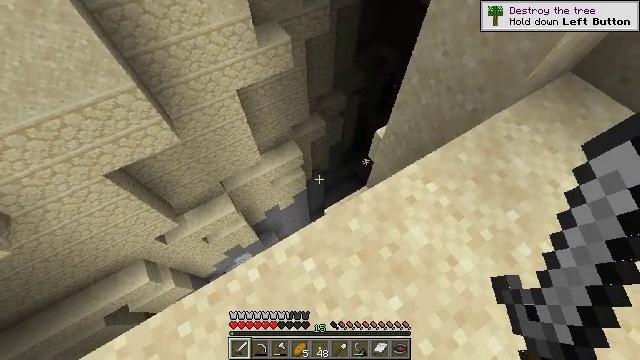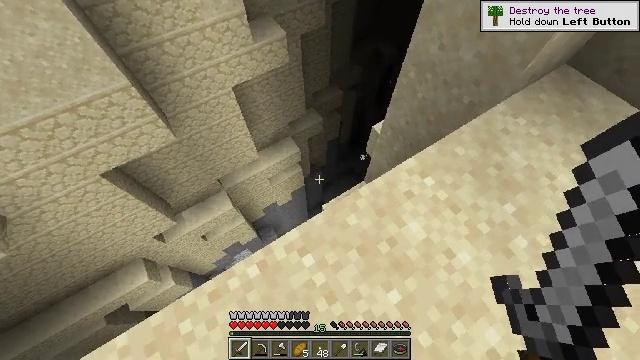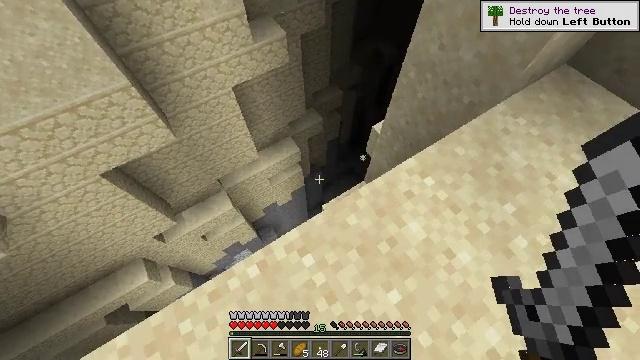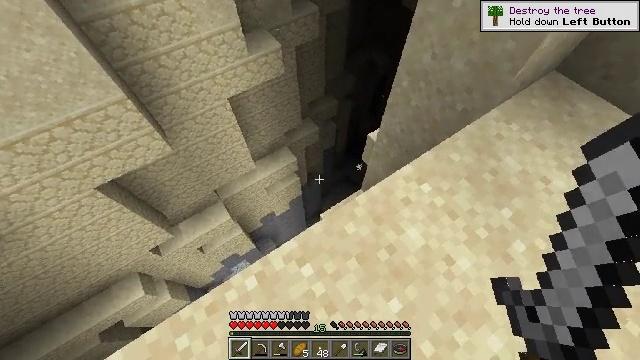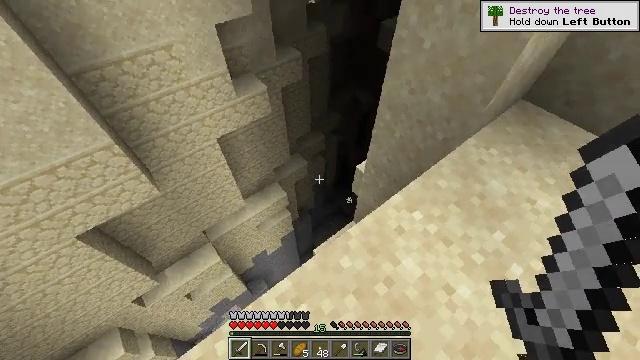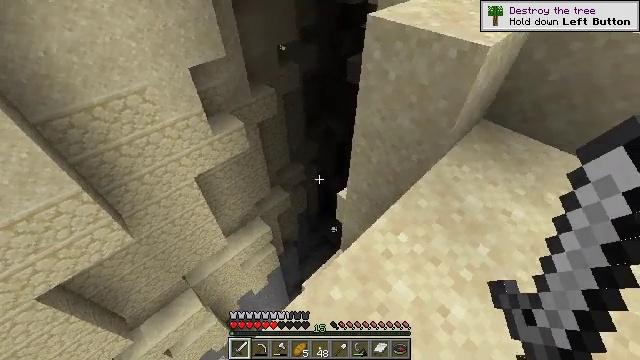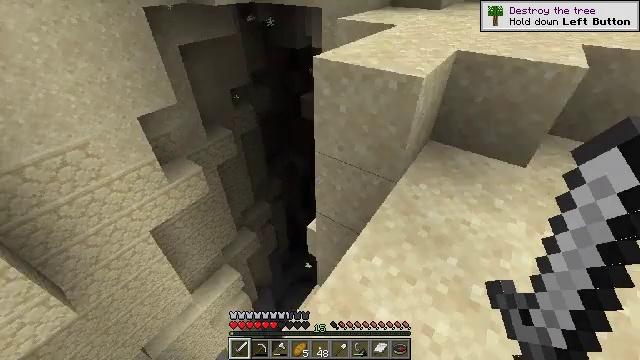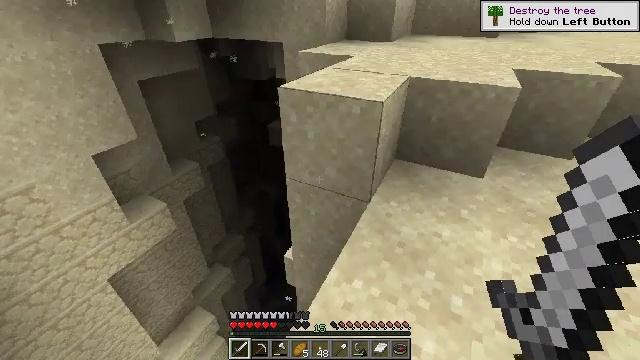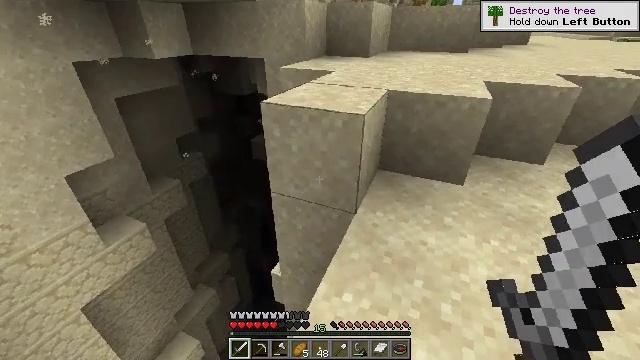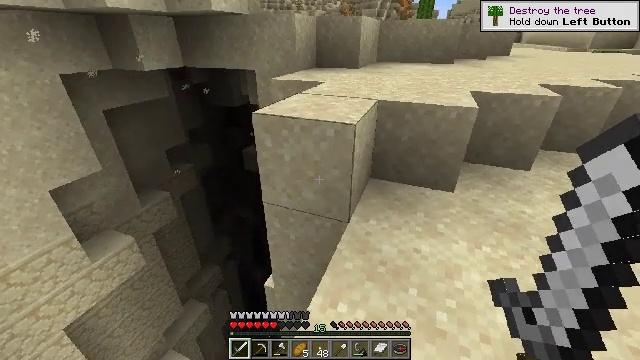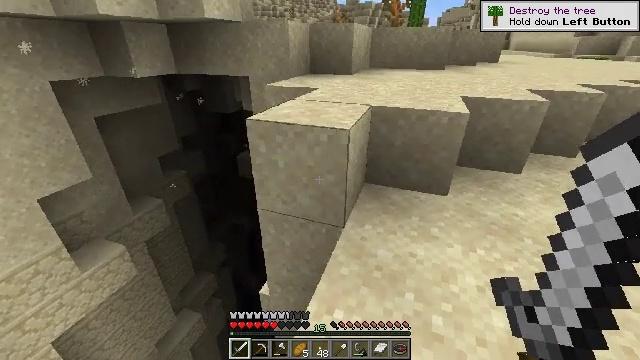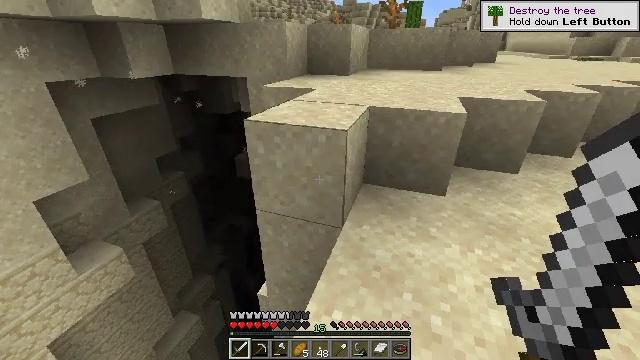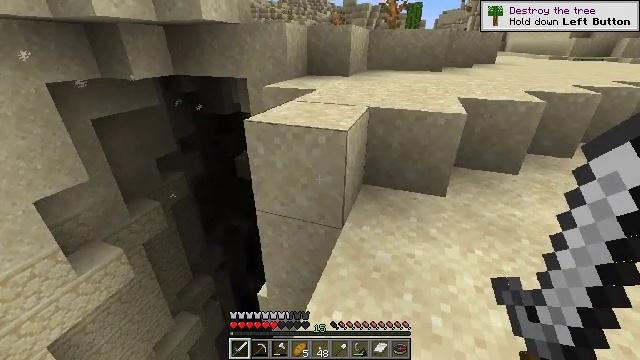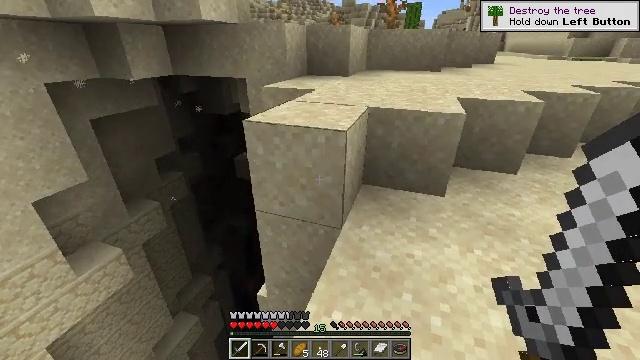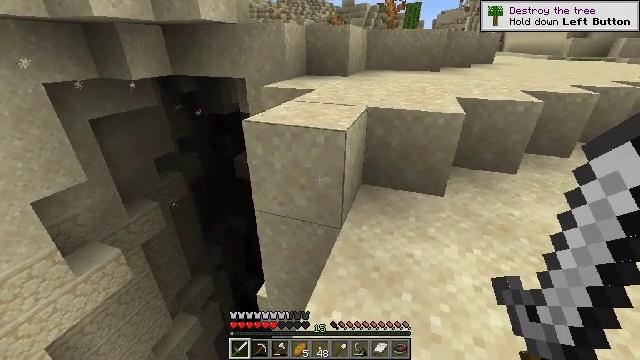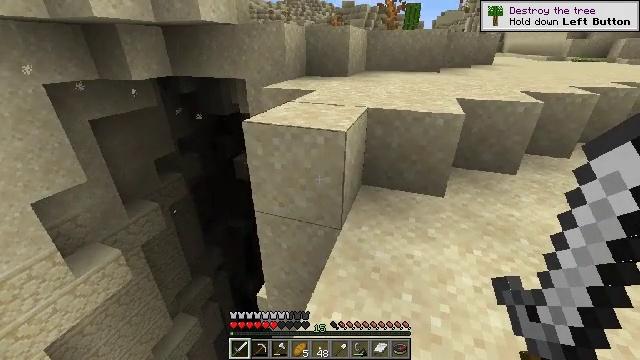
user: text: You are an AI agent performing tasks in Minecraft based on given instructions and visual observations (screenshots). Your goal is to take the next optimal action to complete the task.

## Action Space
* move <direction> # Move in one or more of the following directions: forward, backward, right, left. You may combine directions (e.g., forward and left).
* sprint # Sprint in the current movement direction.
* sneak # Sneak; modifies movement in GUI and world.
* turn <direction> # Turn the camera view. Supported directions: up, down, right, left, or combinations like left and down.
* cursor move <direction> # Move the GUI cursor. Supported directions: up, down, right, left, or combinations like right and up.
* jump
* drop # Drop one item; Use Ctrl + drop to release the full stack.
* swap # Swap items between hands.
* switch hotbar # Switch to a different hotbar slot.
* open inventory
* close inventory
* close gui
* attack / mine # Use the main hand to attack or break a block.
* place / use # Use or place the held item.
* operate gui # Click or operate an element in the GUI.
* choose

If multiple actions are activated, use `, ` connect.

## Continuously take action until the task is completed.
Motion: motion action
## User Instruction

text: Use hand or tool to break sea pickles.
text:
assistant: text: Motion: turn right
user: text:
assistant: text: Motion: no_op
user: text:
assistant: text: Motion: turn right and up
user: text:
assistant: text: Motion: turn right and up
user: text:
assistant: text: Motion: turn right and up
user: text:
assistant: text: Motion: turn right and up
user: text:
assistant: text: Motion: turn right and up
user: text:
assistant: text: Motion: turn right and up
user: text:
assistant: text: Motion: turn right and up
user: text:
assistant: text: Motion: turn right and up
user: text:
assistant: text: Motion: no_op
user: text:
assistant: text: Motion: no_op
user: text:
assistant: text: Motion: no_op
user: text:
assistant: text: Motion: no_op
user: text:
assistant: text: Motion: no_op
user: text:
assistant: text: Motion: no_op
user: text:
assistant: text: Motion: no_op
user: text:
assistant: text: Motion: no_op
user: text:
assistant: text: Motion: no_op
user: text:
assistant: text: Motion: no_op
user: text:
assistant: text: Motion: no_op
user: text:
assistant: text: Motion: no_op
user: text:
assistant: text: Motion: turn right and up
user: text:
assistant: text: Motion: turn right and up
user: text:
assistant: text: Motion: turn right and up
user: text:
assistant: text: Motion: turn right and up
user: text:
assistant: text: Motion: no_op
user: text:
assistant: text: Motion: no_op
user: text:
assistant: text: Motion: no_op
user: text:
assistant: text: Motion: no_op